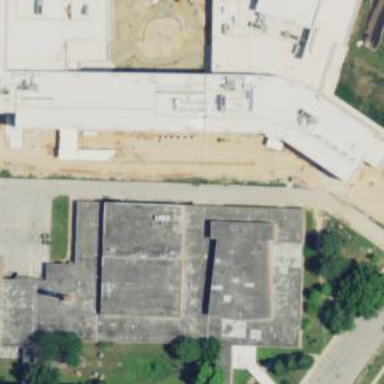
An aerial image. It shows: School building.